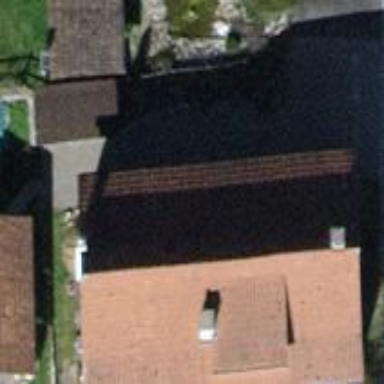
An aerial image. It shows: Gabled roof on building that houses apartments.